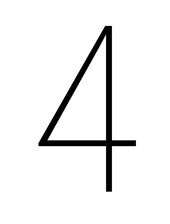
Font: Roboto_Condensed_Thin